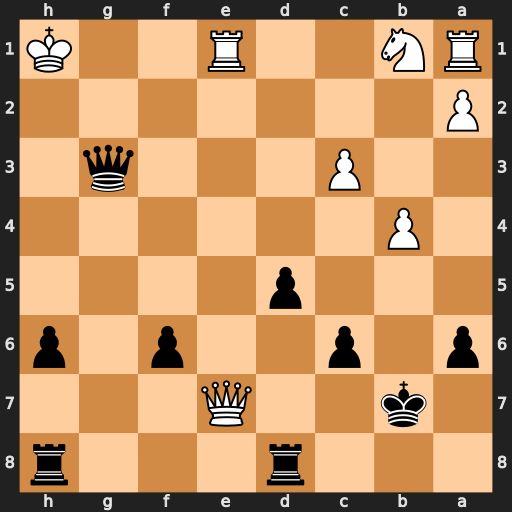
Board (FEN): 3r3r/1k2Q3/p1p2p1p/3p4/1P6/2P3q1/P7/RN2R2K
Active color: b
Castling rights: -
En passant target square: -
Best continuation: Ka8 Qe3 Qh4+